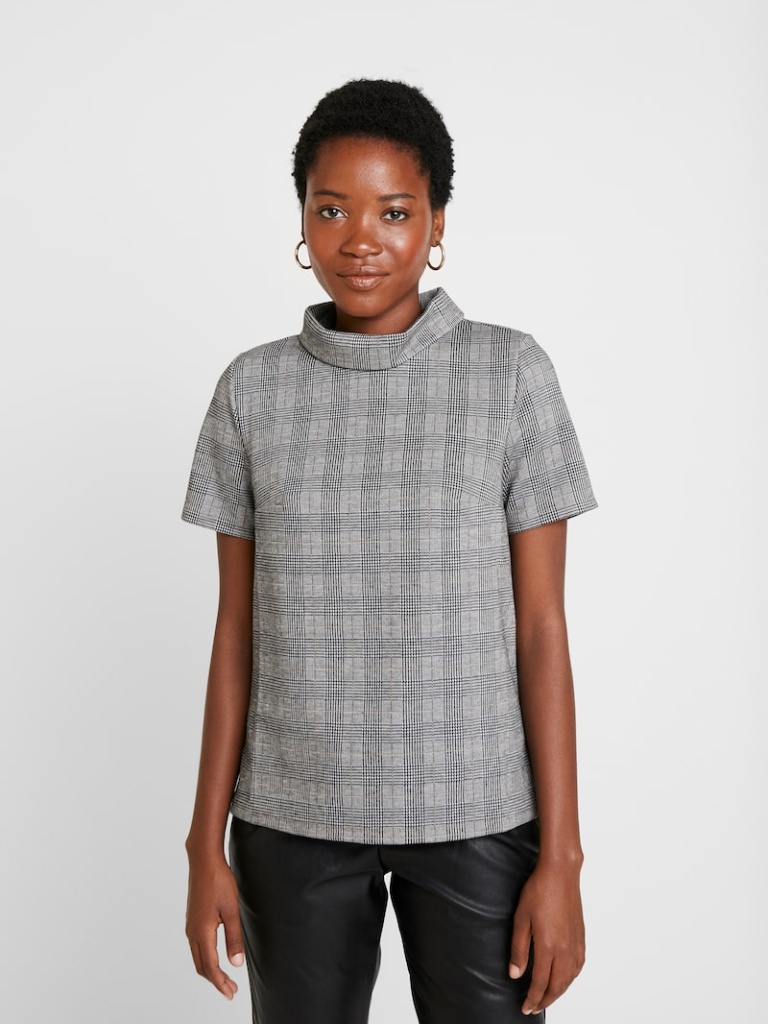
knit relaxed short sleeve hip length Untucked high-neck turtleneck